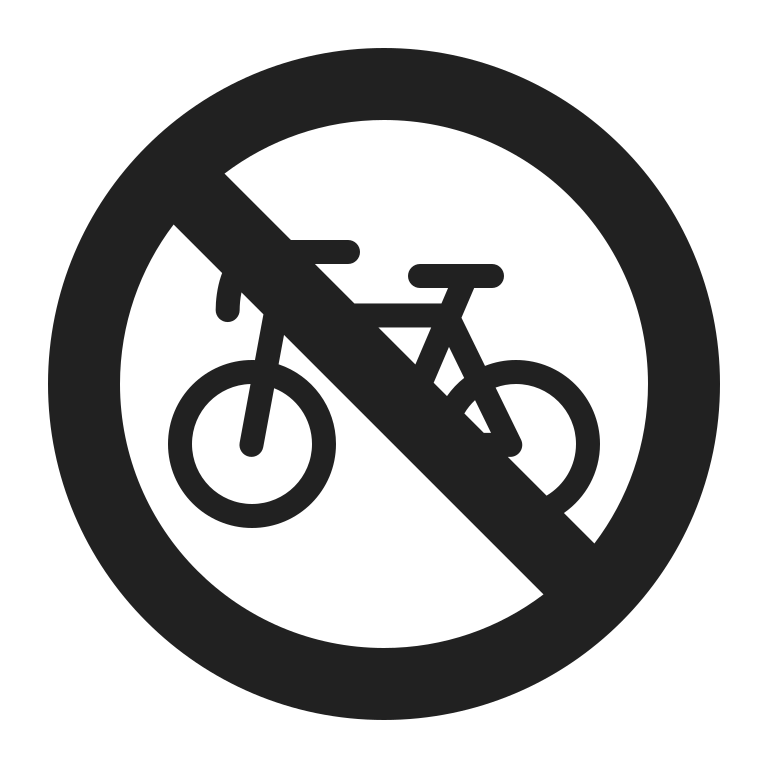
no bicycles high contrast